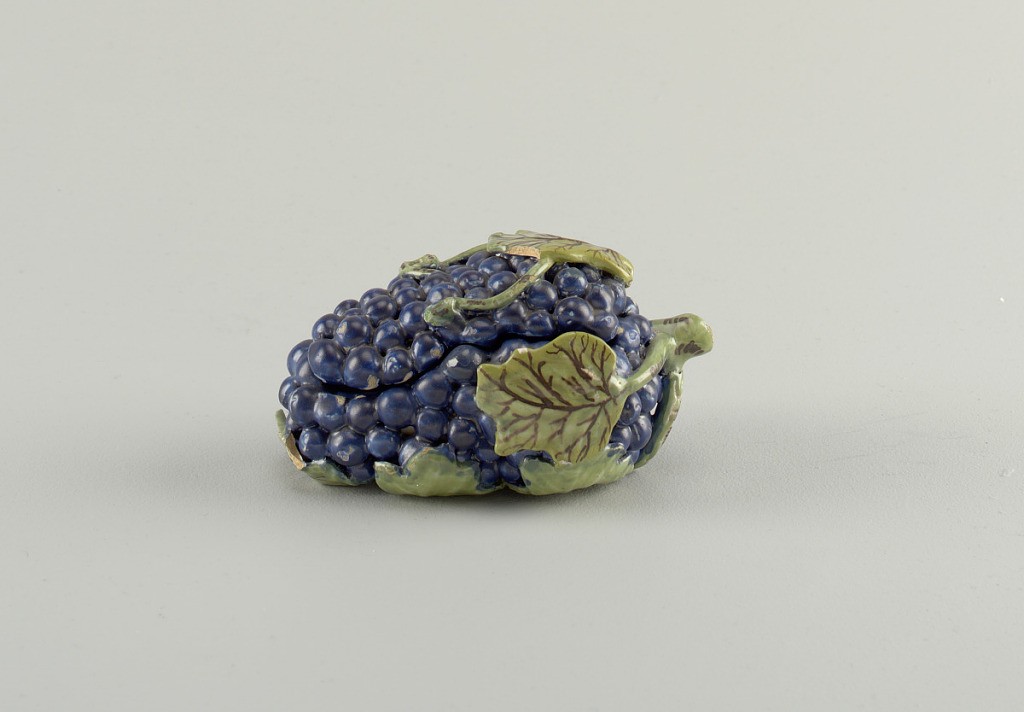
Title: Tureen and cover
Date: ca. 1755
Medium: Glazed earthenware
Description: Tureen in the form of a grape cluster with leaves. The fruit is glazed a dark indigo. Green leaves are reticulated with brown veins.